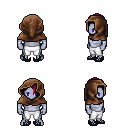
a pixel art fantasy rpg character, male body template, dark elf, purple skin, leather shoulder armor, white pants, ruby red bangs hairstyle, cloth hood, ghillies, four views (front, back, left, right), 2x2 character sprite sheet, small pixel art, hard edges, no anti-aliasing